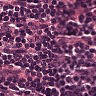
Metastatic tissue present: no